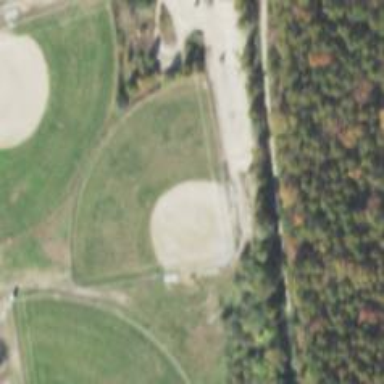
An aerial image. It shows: Baseball pitch for leisure land.